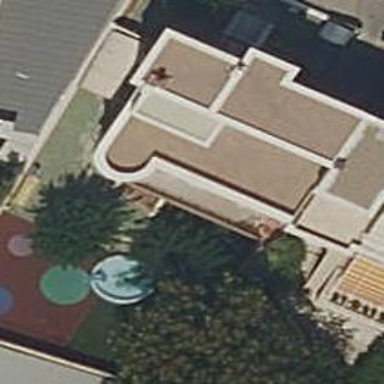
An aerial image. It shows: Kindergarten.